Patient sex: F
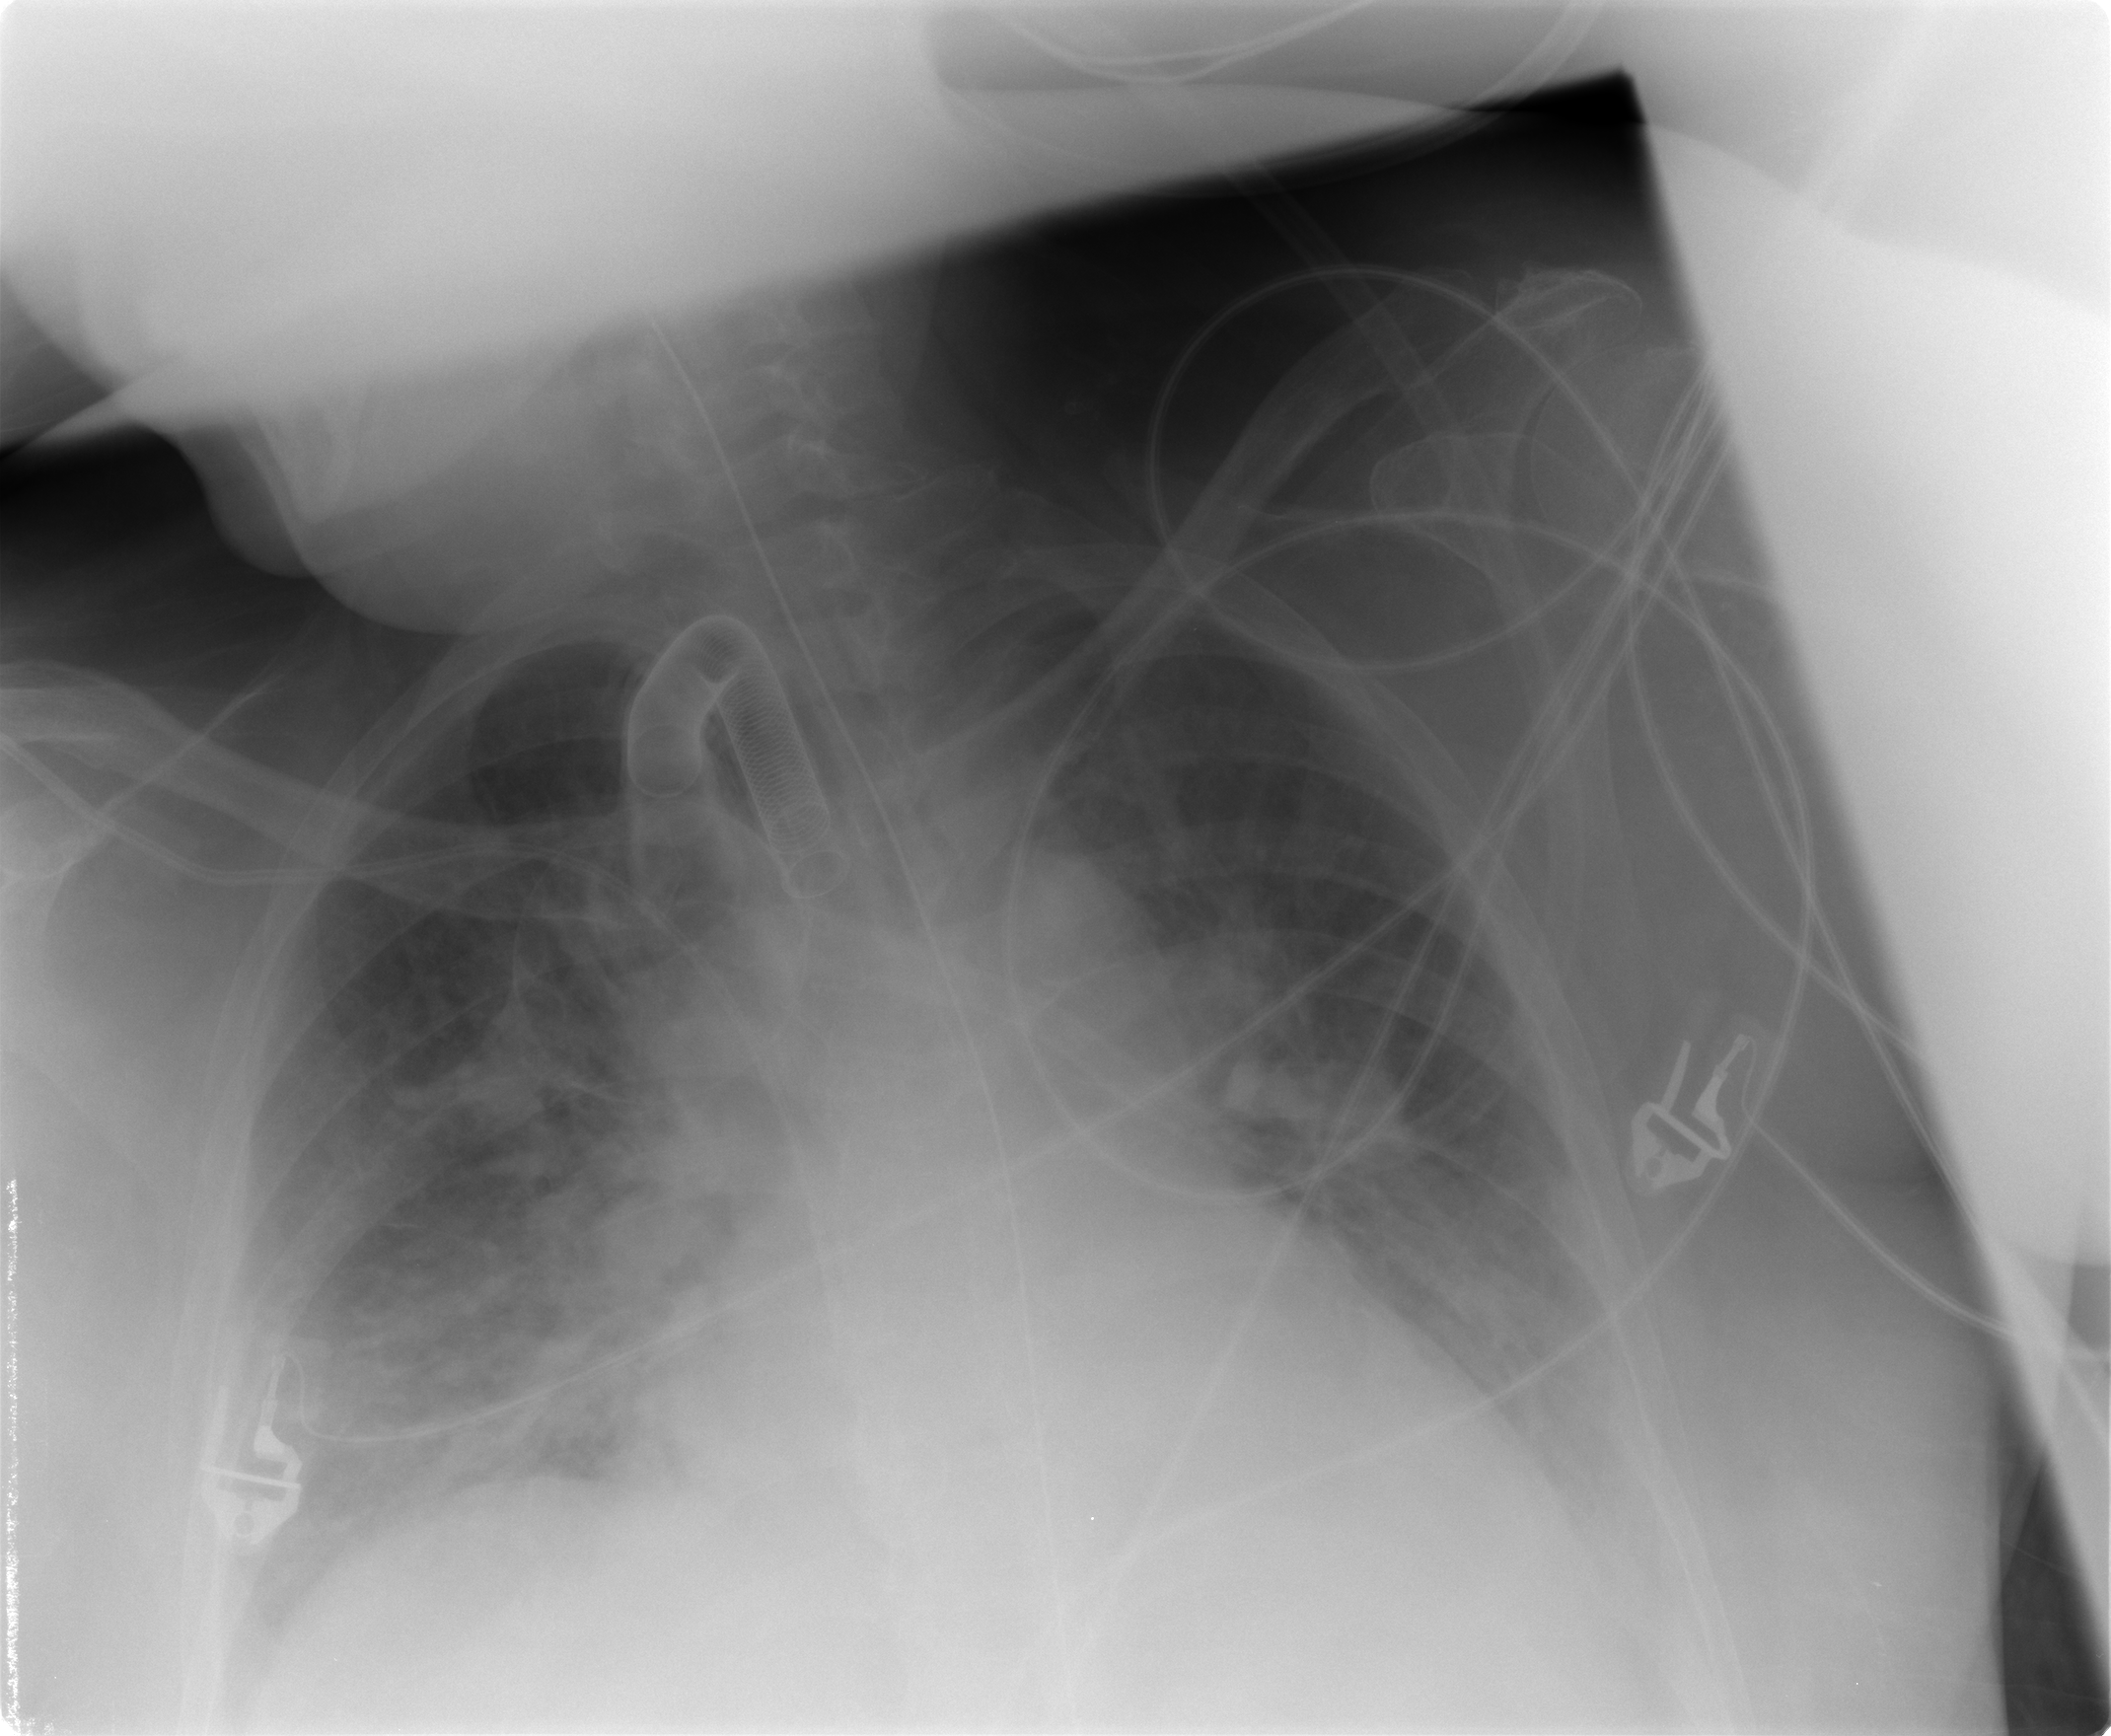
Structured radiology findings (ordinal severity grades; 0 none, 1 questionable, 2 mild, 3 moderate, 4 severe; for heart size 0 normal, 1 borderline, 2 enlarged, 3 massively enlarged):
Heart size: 2
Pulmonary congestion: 3
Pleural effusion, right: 1
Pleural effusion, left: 2
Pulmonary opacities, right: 3
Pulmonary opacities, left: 1
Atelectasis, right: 2
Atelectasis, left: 2